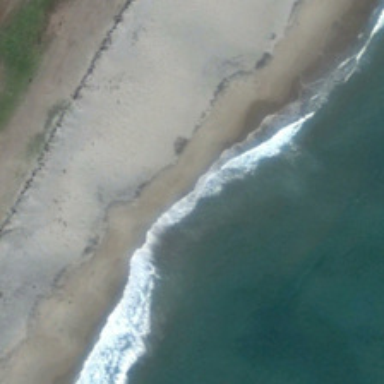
This is coastline .